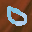
Label: 0